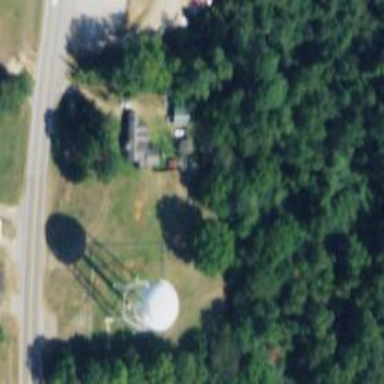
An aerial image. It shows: Water tower that is man-made.